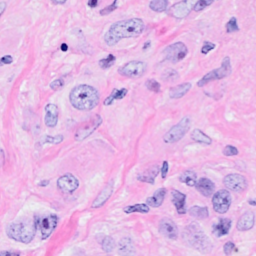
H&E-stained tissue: Breast